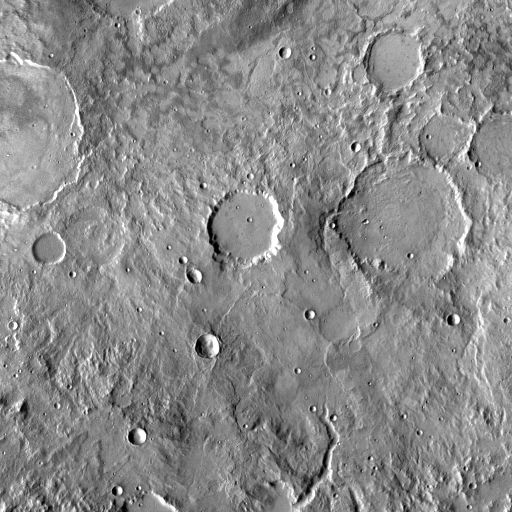
Crater classes present: Background, Other, Buried